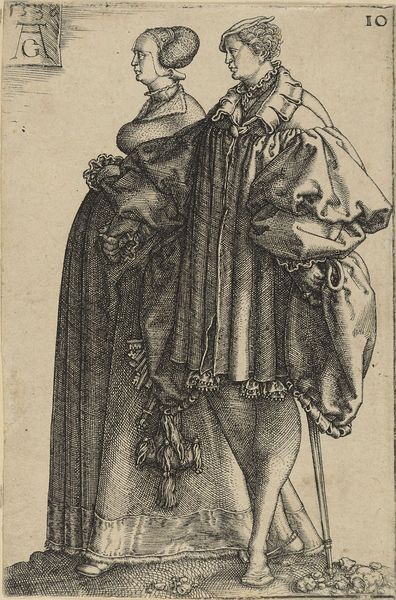
Titel: Tanzendes Paar
Künstler: Heinrich Aldegrever
Standort: Hamburg
Institution: Museum für Kunst und Gewerbe Hamburg
Schlagwörter: mann, frau, tanz, renaissance, kopfbedeckung, papier, grafik, graphik, fotografie, photographie, druckgraphik, druckgrafik, stich, tracht, hochzeit, kupferstich, verlobung, heirat, gerippt, volkstracht, reproduktionen, eheversprechen, 1530, druckerzeugnisse, rittertum, festlichkeiten, adel und patriziat, verlöbnis, ornamentstich, vorlageblätter, hochzeitstanz